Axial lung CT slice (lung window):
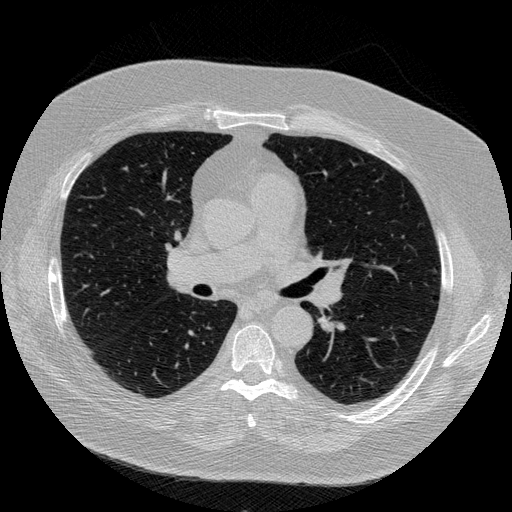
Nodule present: no